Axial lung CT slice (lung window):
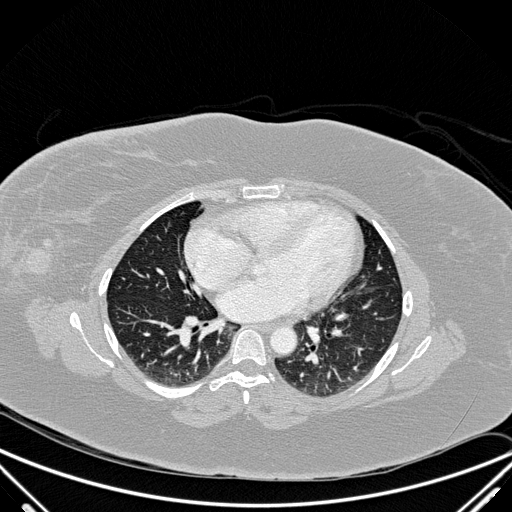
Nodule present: no